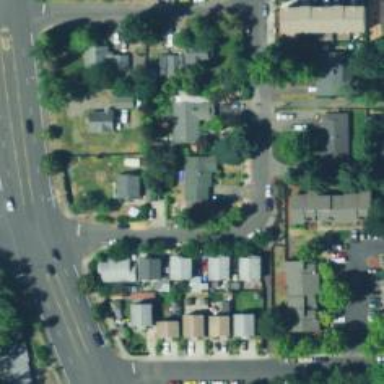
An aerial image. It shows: Residential road with sidewalk on the left.